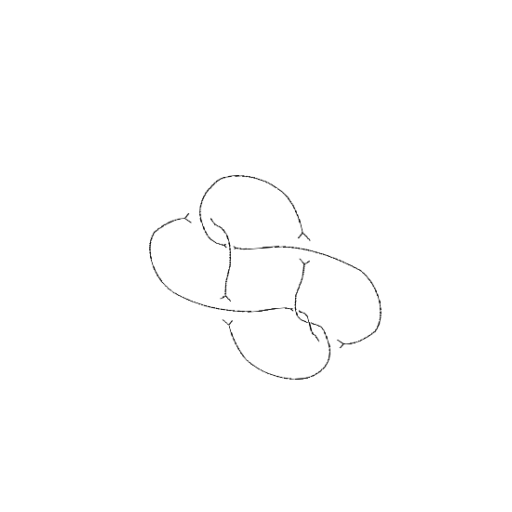
Crossing number: 7